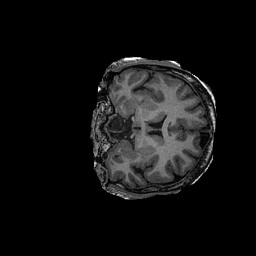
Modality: T1w
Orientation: coronal
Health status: ill
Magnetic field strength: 3 T